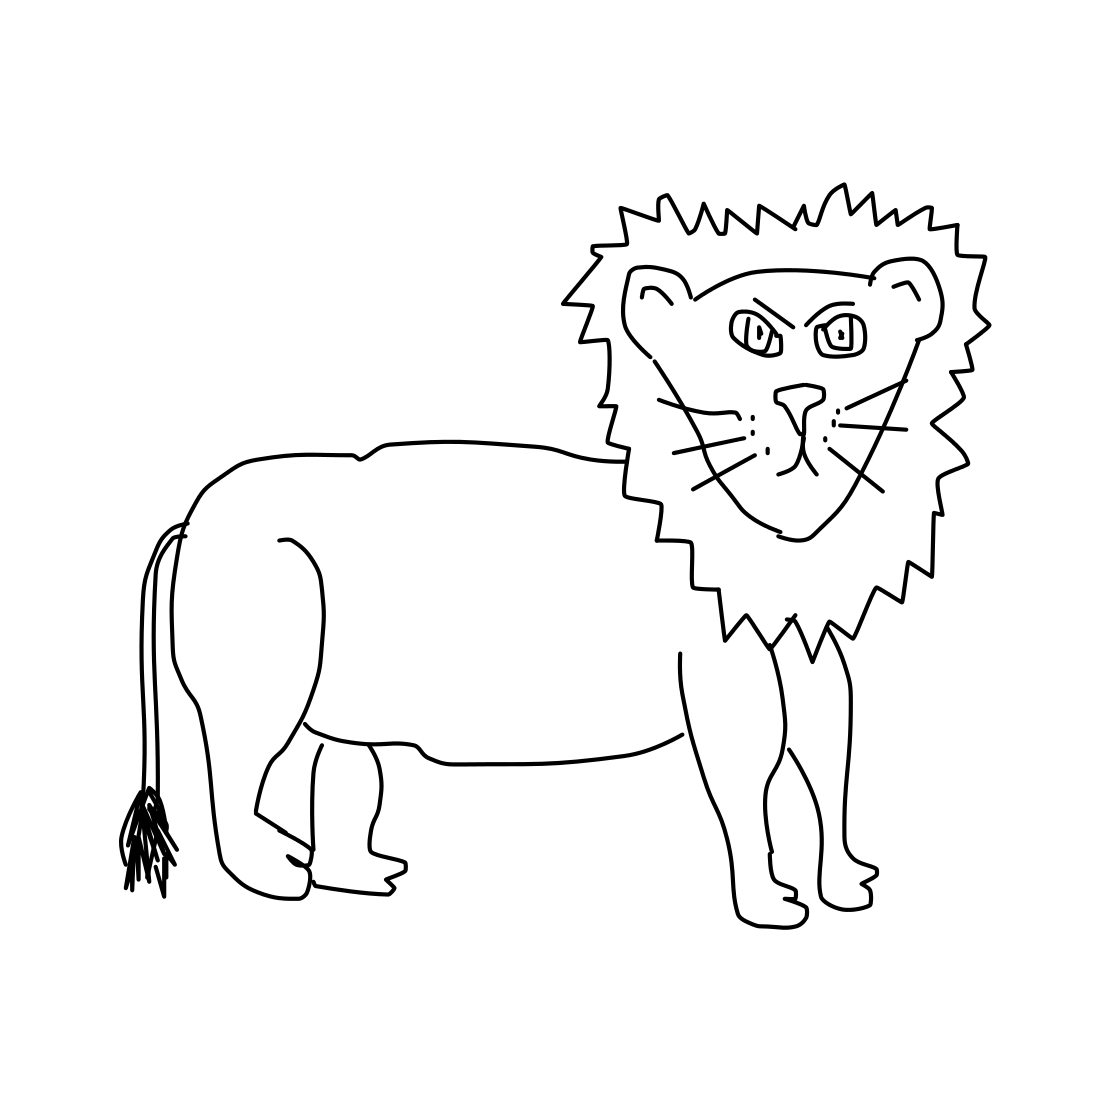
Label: lion